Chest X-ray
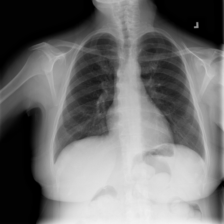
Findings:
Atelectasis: negative
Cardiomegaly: negative
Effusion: negative
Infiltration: negative
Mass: negative
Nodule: negative
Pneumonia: negative
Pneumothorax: negative
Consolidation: negative
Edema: negative
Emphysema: negative
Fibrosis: negative
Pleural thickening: negative
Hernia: negative